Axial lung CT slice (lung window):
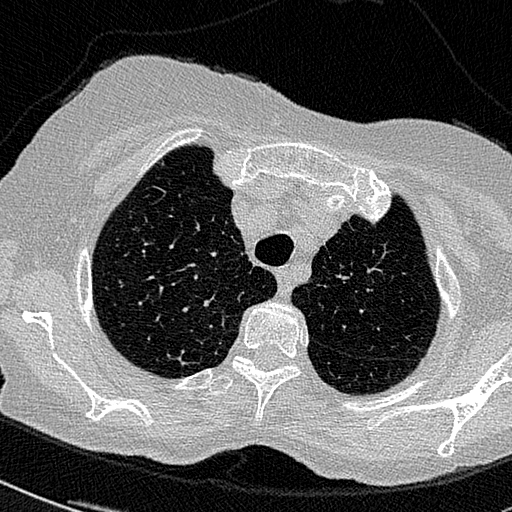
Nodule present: no